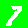
Digit: 7